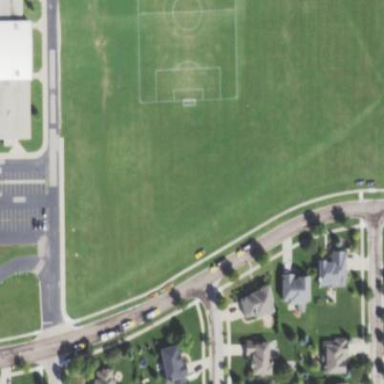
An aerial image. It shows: Soccer pitch for leisure land activities.